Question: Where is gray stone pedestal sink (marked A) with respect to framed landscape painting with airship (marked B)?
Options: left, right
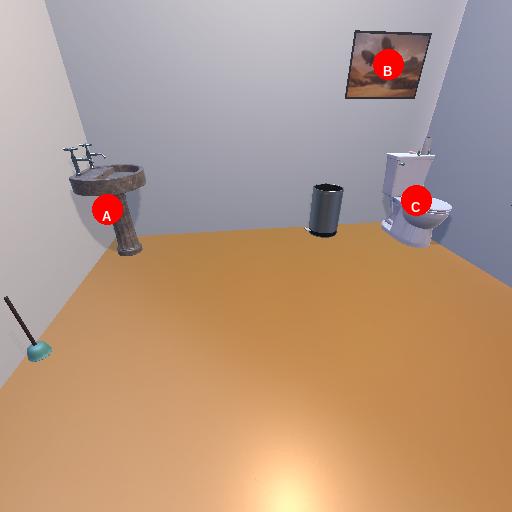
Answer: left